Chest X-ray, PA view. Patient: 59 years old, sex F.
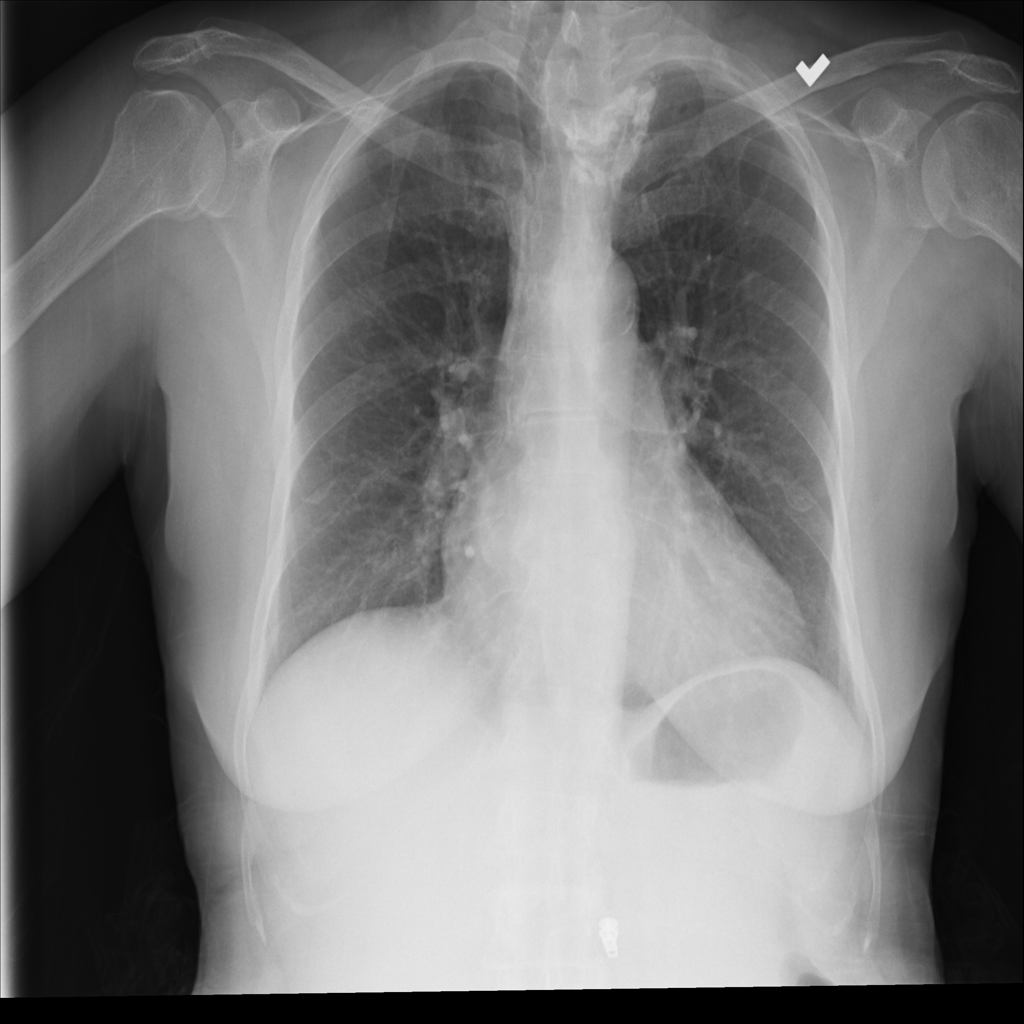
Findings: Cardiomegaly